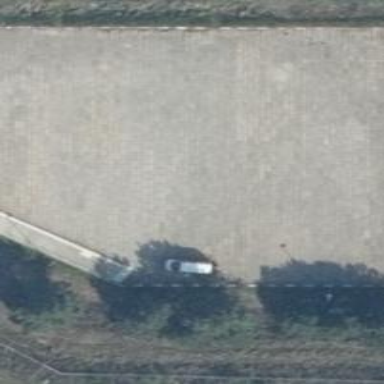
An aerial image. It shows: Asphalt parking aisle along service road.